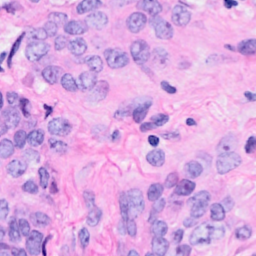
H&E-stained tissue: Breast